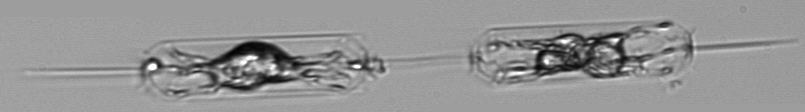
Label: Ditylum_brightwellii